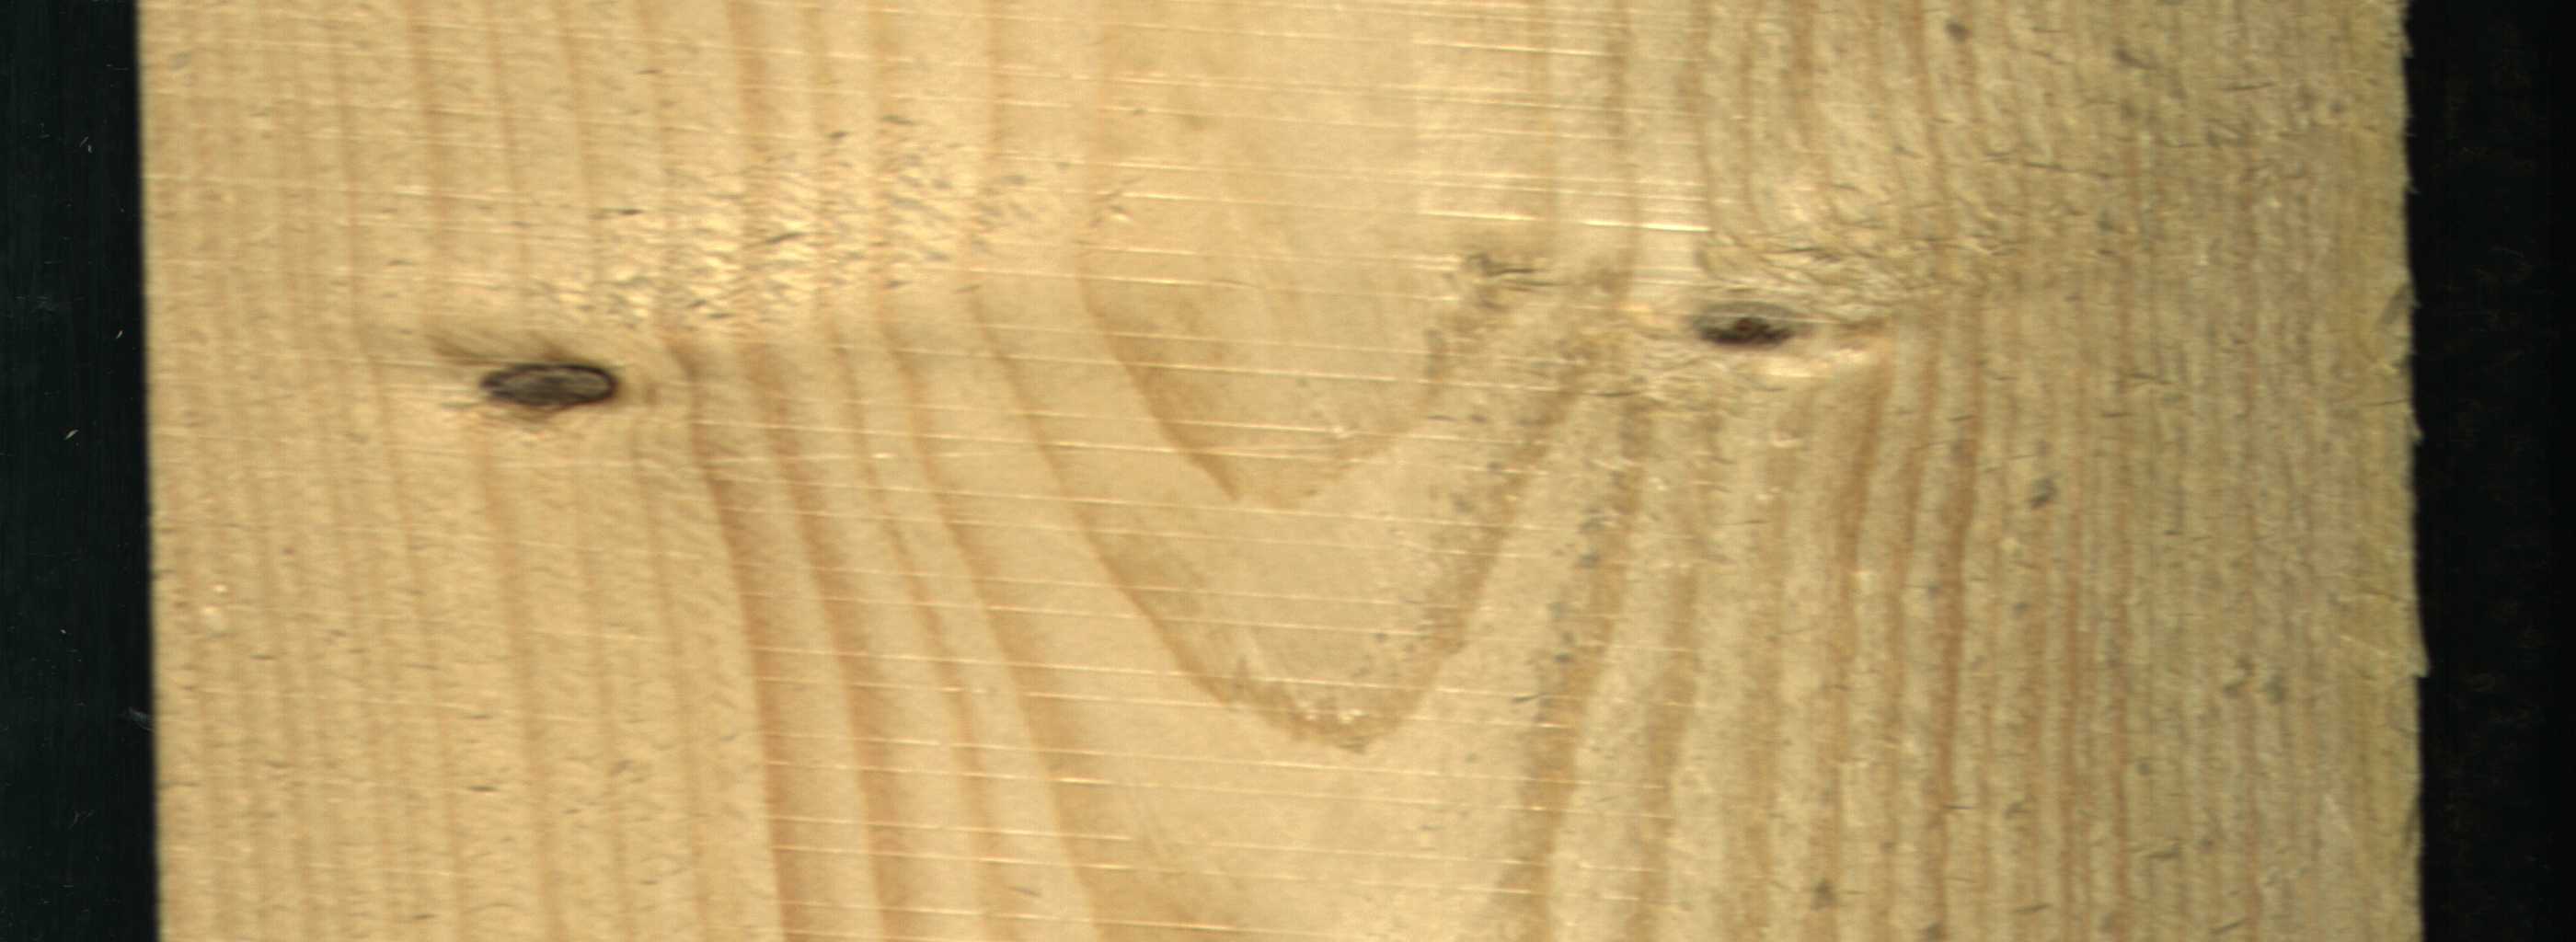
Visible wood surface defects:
Live_Knot
Live_Knot